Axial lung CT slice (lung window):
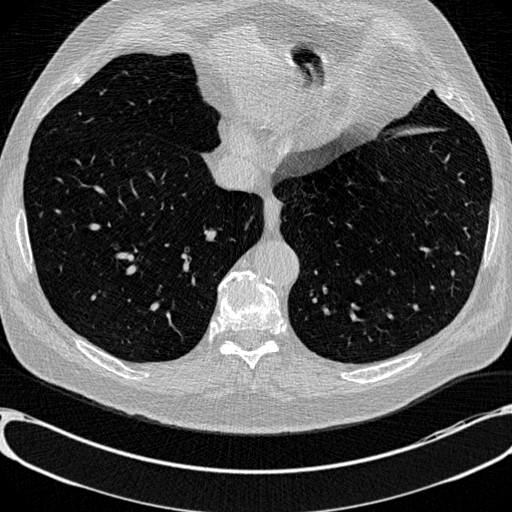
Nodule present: no